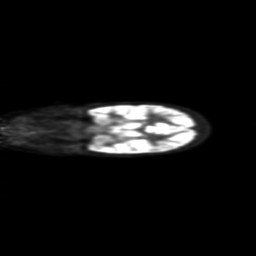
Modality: PET
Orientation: coronal
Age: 10
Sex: female
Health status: ill